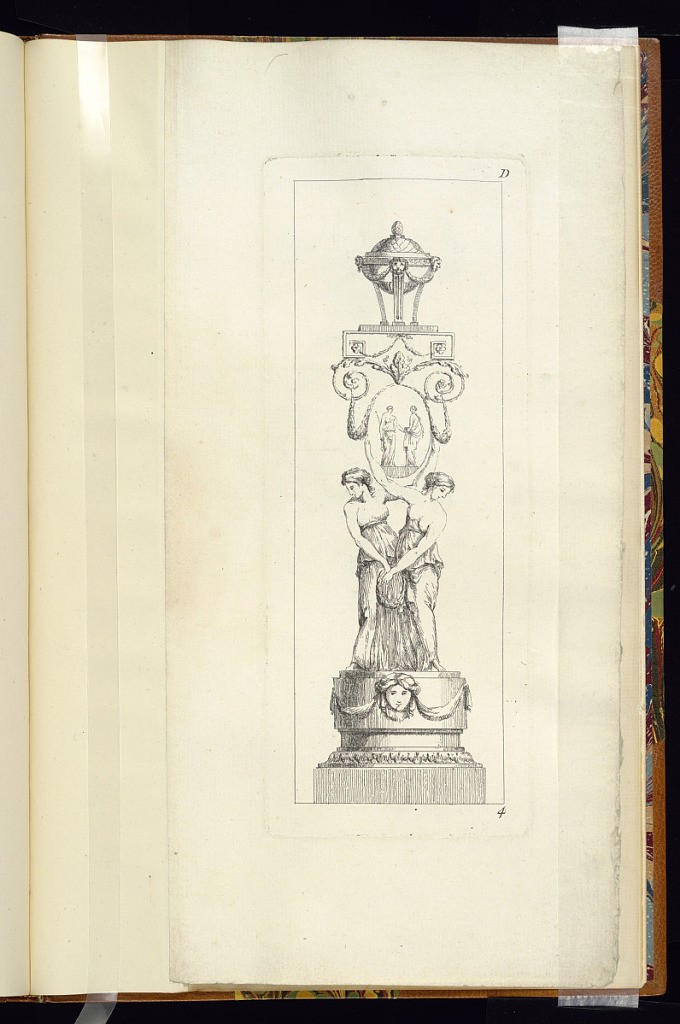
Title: Arabesque Design
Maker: Juste-François Boucher, French, 1736 – 1782
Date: ca. 1775
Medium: Etching on cream laid paper
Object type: Print
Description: Arabesque design of two female figures on a low pedestal with mascaron, drapery, and acanthus leaves, holding up a medallion of a classicizing scene surrounded by scrolls, foliage, and a pinecone-topped censer.